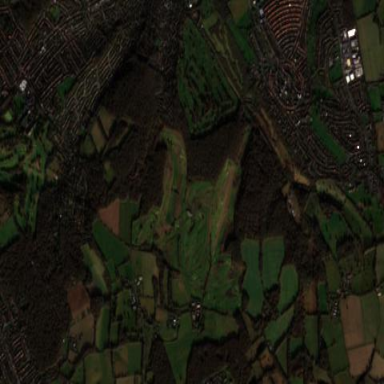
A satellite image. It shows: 27-hole golf course nestled within leisure land.